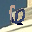
Label: 6